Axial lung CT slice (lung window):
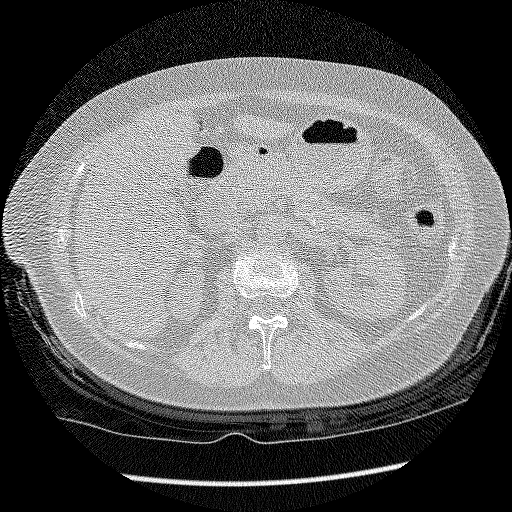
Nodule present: no